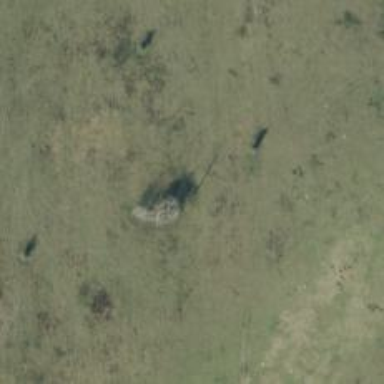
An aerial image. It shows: Power pole.